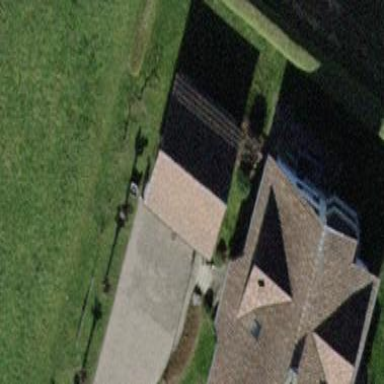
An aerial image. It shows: Garage.